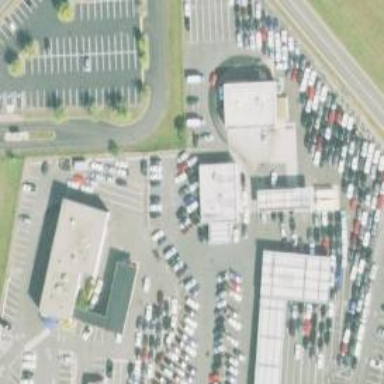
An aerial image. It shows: Car rental service.